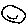
Label: smiley face